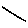
Label: line